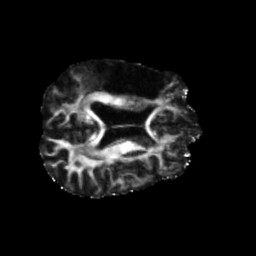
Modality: FA
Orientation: axial
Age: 56
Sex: male
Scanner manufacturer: siemens
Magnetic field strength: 3 T
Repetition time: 5.47 s
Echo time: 0.0854 s